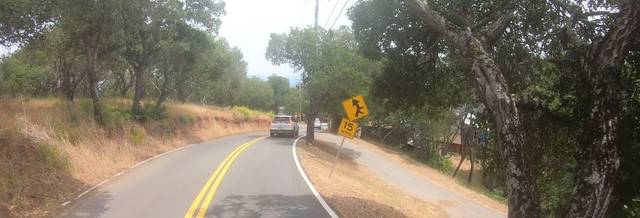
Region: United States
Coordinates: 37.361, -122.171